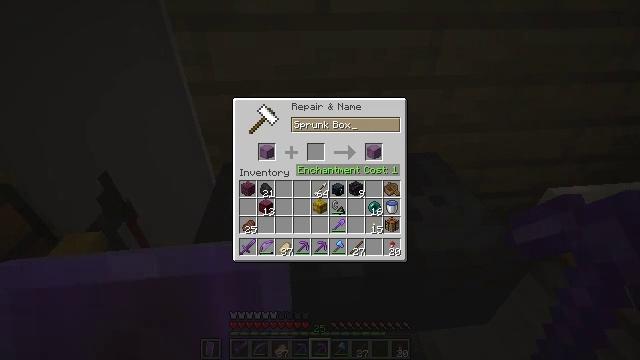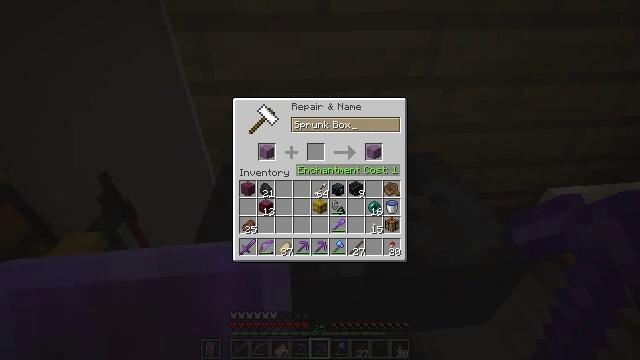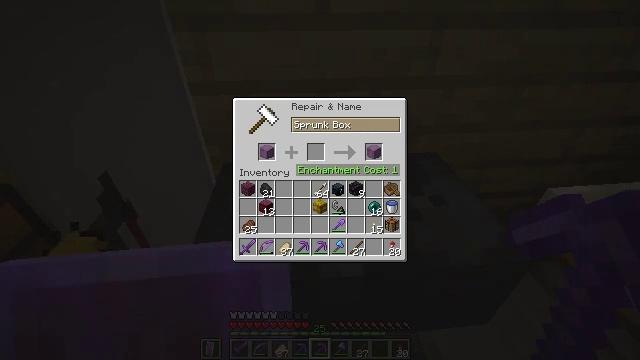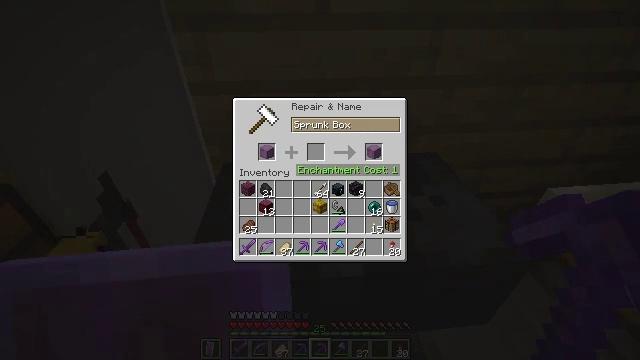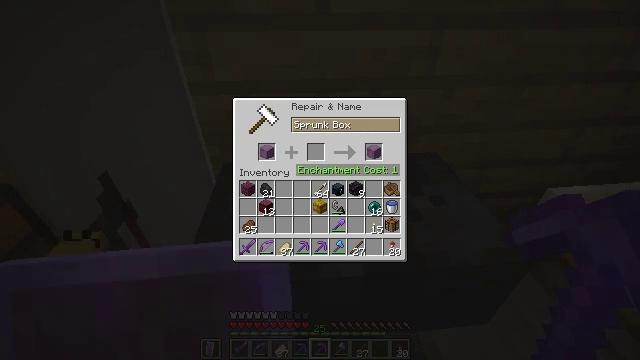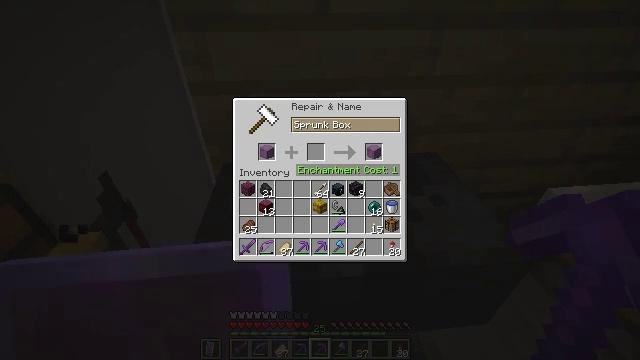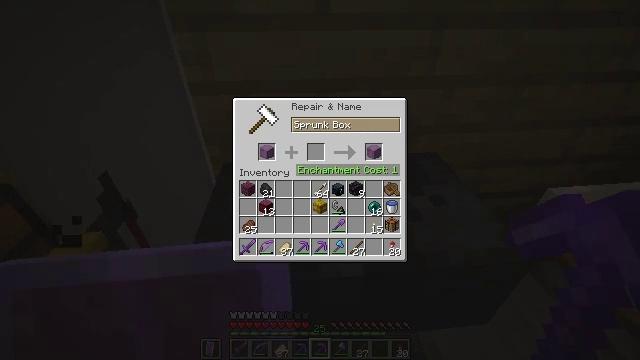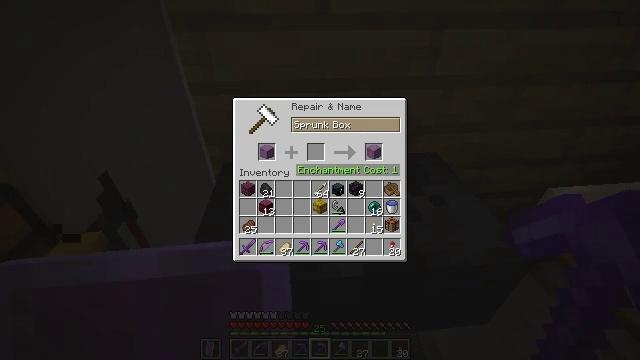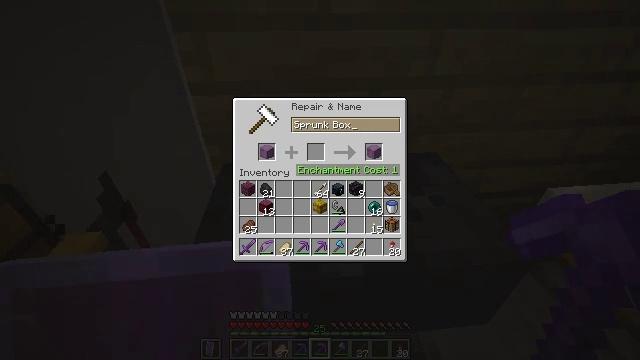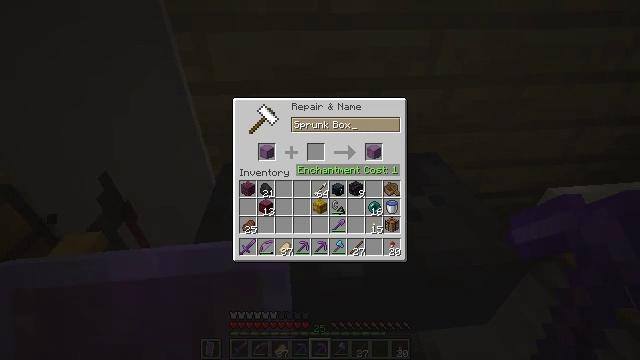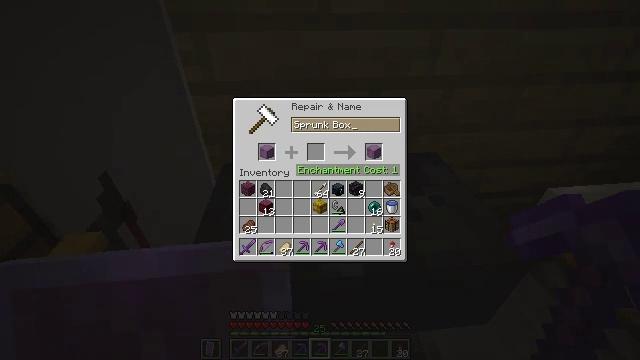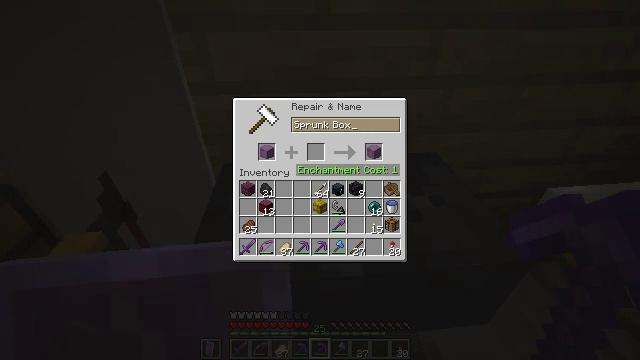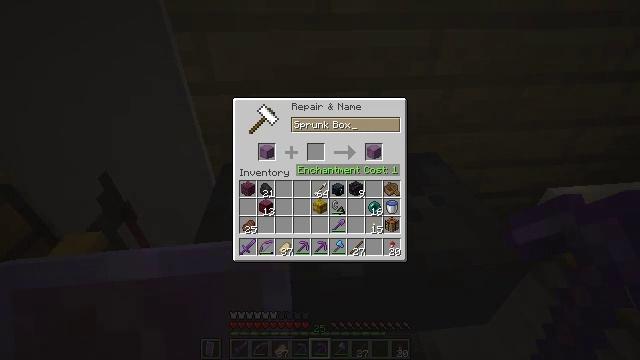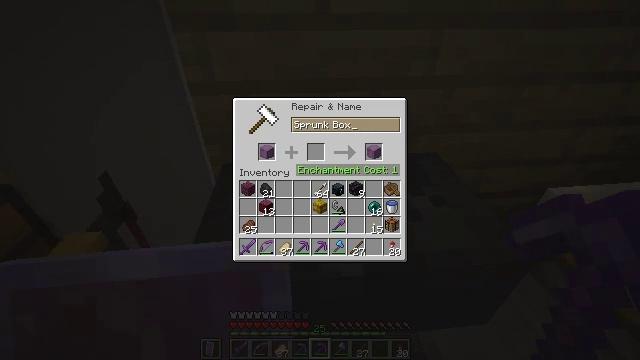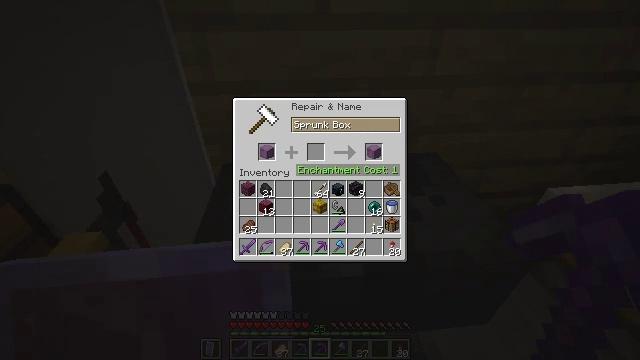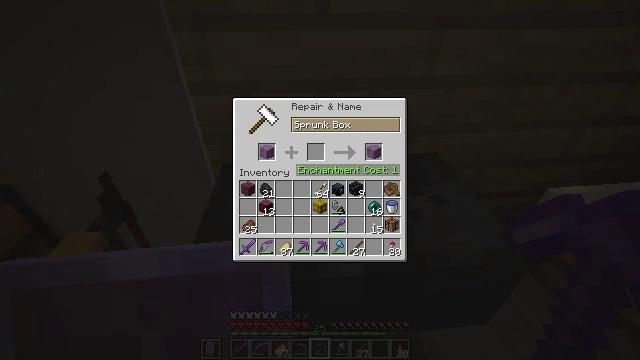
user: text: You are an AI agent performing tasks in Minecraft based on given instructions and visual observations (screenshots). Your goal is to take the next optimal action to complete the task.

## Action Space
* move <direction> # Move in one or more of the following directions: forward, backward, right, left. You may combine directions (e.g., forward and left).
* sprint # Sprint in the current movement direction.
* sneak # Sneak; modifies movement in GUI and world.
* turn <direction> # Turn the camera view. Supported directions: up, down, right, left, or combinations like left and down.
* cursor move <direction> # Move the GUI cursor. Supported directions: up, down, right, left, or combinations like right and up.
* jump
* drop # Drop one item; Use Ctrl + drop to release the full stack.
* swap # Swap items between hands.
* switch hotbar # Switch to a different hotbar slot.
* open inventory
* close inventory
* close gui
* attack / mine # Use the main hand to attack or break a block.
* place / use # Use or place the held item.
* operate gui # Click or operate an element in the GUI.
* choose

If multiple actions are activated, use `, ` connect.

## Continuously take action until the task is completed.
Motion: motion action
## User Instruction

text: Convert materials into magenta dye.
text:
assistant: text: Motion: no_op
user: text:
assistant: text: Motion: no_op
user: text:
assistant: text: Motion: no_op
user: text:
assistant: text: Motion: no_op
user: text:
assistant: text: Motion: no_op
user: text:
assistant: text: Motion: no_op
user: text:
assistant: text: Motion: no_op
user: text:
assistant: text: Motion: no_op
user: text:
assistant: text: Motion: no_op
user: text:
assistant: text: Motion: no_op
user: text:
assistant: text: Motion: no_op
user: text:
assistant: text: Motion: no_op
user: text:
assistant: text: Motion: no_op
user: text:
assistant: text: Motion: no_op
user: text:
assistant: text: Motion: no_op
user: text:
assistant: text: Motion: no_op
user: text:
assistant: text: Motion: no_op
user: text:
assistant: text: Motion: no_op
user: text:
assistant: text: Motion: no_op
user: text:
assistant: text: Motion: no_op
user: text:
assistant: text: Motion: no_op
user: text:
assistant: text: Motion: no_op
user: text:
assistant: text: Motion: no_op
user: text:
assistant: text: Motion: no_op
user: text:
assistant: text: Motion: no_op
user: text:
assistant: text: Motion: turn left and down
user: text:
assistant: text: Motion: turn left and down
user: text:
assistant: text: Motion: turn left and down
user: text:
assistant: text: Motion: turn left and down
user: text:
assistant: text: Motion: turn left and down